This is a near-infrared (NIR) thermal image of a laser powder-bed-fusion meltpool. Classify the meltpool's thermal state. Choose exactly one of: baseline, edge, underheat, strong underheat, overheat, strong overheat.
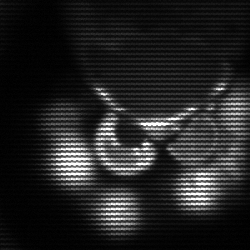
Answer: baseline